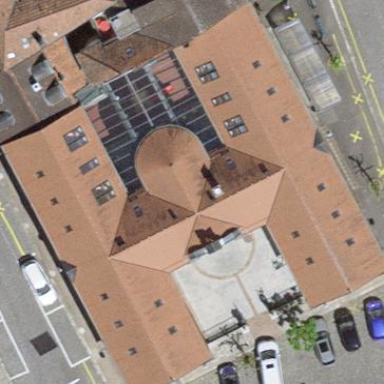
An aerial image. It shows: School building.